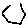
Label: hexagon